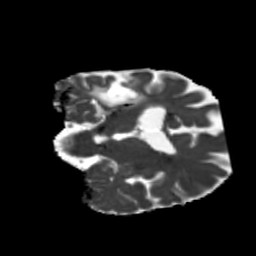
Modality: MD
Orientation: coronal
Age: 62
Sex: female
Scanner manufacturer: siemens
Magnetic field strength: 3 T
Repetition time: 5.25 s
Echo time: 0.08 s